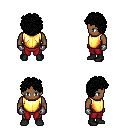
a pixel art fantasy rpg character, male body template, human, dark skin, gold chest armor, red pants, black curly afro hairstyle, metal gloves, black shoes, four views (front, back, left, right), 2x2 character sprite sheet, small pixel art, hard edges, no anti-aliasing